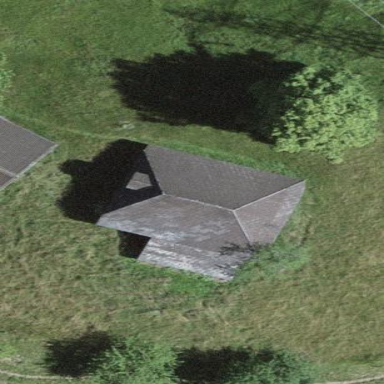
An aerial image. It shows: Barn.